Question: Basically I'm trying to improve on the Ghosts in a Pacman game I'm making. In the orginal pacman when a Ghost is eaten when Pacman has picked up the Power the Ghosts eyes would navigate back to the home area and then spawn the ghost back in. I would like to do this to. It would also help me with implementing a Ghost AI to make them move smarter then just random.
So basically those eyes would have to navigate through this:

And the board is being drawn from the below 2D array:
'''
//0's = Walls or location not allowed to go
//1's = Dot Spot
//2's = Clear Path nothing on it but safe to move
//3's = Power Dot
//-1's = only ghosts can go through
//5= Top entry spot
//6= bottom entry point
//7 = Cherry
//(Spots = row - 1 same with columns = - 1. First # is row. Second is col
public int board[][] =
{{2, 0, 0, 0, 0, 0, 0, 0, 0, 0, 0, 0, 0, 0, 0, 0, 0, 0, 0, 0, 2}, //1
{2, 0, 3, 1, 1, 1, 1, 1, 1, 1, 0, 1, 1, 1, 1, 1, 1, 1, 3, 0, 2}, //2
{2, 0, 1, 0, 0, 1, 0, 0, 0, 1, 0, 1, 0, 0, 0, 1, 0, 0, 1, 0, 2}, //3
{2,0,1,1,1,1,1,1,1,1,1,1,1,1,1,1,1,1,1,0,2}, //4
{2,0,1,0,0,1,0,1,0,0,0,0,0,1,0,1,0,0,1,0,2}, //5
{2,0,1,1,1,1,0,1,1,1,0,1,1,1,0,1,1,1,1,0,2}, //6
{2,0,0,0,0,1,0,0,0,1,0,1,0,0,0,1,0,0,0,0,2}, //7
{2,2,2,2,0,1,0,1,1,1,1,1,1,1,0,1,0,2,2,2,2}, //8
{0,0,0,0,0,1,0,1,0,0,-1,0,0,1,0,1,0,0,0,0,0}, //9
{5,2,2,2,2,1,1,1,0,2,2,2,0, 1 ,1,1,2,2,2,2,6}, //10 - cherry
{0,0,0,0,0,1,0,1,0,0,0,0,0,1,0,1,0,0,0,0,0}, //11
{2,2,2,2,0,1,0,1,1,1,2,1,1,1,0,1,0,2,2,2,2}, //12
{2,0,0,0,0,1,0,1,0,0,0,0,0,1,0,1,0,0,0,0,2}, //13
{2,0,1,1,1,1,1,1,1,1,0,1,1,1,1,1,1,1,1,0,2}, //14 - pacman on this row
{2,0,1,0,0,1,0,0,0,1,0,1,0,0,0,1,0,0,1,0,2}, //15
{2,0,1,1,0,1,1,1,1,1,1,1,1,1,1,1,0,1,1,0,2}, //16
{2,0,0,1,0,1,0,1,0,0,0,0,0,1,0,1,0,1,0,0,2}, //17
{2,0,1,1,1,1,0,1,1,1,0,1,1,1,0,1,1,1,1,0,2}, //18
{2,0,1,0,0,0,0,0,0,1,0,1,0,0,0,0,0,0,1,0,2}, //19
{2,0,3,1,1,1,1,1,1,1,1,1,1,1,1,1,1,1,3,0,2}, //20
{2,0,0,0,0,0,0,0,0,0,0,0,0,0,0,0,0,0,0,0,2}}; //21
'''
So my question is how should I go about making the eyes go to the centre home spot in the fastest way without going through walls?
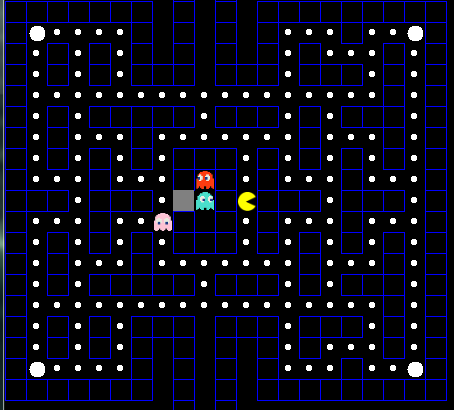
Answer: Just use a precomputed inkblot. The "home" squares are labelled zero. Then, all unassigned neighbour squares of a square labelled n are assigned label n +1. Now all your "dead" ghosts have to do is move to a neighbouring square with a lower label. Eventually they will get home having taken the shortest path. Easy!